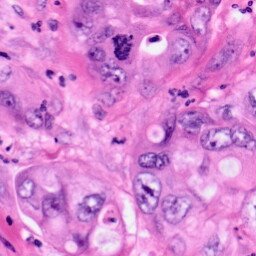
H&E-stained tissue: Pancreatic